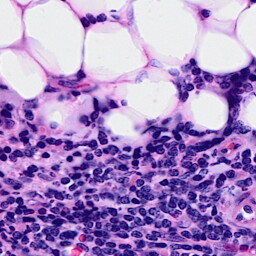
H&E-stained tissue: Breast